Interaction volume radius: 5 \u00c5
Interaction volume height: 15 \u00c5
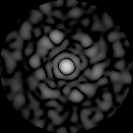
Disorder parameter: 0.8505